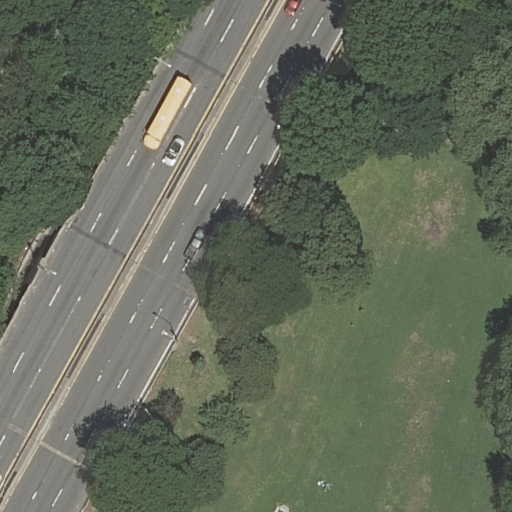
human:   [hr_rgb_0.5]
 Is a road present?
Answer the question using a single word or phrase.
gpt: yes

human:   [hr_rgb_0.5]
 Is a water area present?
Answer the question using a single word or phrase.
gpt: no

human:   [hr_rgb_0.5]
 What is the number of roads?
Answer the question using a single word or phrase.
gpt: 3

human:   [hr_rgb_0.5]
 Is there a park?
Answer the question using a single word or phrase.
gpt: yes

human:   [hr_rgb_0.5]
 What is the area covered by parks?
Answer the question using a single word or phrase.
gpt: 10629m2

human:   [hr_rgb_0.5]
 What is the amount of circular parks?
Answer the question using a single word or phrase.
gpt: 0

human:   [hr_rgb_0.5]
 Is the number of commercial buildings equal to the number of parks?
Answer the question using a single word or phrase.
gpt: no

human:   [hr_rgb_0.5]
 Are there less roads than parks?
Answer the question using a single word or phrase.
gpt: no

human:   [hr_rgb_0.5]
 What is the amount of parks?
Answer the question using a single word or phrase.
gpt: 1

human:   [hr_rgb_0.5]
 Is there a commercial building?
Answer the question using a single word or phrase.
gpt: no

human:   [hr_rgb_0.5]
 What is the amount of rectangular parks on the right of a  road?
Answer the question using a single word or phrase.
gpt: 0

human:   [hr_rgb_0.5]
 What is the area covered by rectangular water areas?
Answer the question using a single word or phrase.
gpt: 0m2

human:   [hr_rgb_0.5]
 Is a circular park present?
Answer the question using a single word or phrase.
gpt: no

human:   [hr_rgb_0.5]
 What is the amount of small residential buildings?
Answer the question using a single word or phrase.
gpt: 0

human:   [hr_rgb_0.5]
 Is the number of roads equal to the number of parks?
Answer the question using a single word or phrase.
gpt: no

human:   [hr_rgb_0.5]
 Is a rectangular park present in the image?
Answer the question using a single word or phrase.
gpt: yes

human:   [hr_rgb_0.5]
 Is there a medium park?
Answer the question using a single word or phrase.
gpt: no

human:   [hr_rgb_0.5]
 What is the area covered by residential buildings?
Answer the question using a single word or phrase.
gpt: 0m2

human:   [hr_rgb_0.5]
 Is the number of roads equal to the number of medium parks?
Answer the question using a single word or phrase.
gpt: no

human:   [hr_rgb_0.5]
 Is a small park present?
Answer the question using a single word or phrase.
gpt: no

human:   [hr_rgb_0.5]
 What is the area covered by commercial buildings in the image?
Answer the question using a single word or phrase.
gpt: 0m2

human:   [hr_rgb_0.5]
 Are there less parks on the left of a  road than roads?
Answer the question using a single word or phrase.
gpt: yes

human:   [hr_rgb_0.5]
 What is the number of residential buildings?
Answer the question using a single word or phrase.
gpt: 0

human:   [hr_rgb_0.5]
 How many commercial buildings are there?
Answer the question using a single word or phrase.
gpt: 0

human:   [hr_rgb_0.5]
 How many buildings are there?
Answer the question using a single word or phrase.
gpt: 0

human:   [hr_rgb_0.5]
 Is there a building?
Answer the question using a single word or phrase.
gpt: no

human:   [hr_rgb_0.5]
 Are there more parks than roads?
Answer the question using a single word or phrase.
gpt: no

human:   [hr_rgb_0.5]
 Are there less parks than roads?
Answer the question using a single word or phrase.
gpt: yes

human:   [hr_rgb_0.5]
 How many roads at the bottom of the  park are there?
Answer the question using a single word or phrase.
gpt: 3

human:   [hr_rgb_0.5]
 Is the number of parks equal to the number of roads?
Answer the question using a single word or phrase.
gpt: no

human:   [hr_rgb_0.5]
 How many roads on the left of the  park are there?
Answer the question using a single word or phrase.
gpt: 2

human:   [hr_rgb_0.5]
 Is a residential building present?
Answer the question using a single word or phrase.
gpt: no

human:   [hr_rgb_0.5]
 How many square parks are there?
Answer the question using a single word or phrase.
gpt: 0

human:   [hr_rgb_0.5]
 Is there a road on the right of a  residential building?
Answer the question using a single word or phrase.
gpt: no

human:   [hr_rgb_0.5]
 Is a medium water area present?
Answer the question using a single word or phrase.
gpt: no

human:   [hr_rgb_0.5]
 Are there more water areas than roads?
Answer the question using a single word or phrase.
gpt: no

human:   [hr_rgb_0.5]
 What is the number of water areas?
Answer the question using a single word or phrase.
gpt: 0

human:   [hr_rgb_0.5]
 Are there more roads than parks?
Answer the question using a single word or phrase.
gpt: yes

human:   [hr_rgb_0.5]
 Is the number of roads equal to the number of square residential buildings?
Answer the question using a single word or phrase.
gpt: no

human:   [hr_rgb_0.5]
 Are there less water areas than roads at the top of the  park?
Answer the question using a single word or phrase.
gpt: no

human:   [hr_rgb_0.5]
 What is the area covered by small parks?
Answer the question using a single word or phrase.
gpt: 0m2

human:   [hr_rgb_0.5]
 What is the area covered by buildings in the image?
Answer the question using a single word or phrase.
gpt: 0m2

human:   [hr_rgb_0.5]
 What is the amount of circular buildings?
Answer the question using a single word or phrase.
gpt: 0

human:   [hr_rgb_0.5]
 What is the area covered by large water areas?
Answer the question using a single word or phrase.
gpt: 0m2

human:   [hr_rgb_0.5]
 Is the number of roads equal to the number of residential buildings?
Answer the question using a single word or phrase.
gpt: no

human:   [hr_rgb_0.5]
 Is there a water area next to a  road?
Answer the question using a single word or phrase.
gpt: no

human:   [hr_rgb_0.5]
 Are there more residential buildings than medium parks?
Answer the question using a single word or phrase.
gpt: no

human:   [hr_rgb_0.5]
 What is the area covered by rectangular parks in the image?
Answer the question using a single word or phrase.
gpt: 10629m2

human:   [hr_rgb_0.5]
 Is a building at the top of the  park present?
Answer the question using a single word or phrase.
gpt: no

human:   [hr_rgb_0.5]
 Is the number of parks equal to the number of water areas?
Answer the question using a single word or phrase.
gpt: no

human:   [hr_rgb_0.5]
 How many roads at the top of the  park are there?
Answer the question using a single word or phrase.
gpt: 0

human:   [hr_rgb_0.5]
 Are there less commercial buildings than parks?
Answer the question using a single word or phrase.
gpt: yes

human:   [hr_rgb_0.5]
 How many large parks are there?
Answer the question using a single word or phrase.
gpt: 1

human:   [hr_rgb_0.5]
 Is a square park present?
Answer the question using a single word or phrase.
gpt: no

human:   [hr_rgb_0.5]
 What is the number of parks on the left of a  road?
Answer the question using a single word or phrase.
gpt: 0

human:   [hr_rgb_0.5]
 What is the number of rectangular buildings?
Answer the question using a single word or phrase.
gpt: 0

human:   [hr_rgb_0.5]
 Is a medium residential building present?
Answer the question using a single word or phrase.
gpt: no

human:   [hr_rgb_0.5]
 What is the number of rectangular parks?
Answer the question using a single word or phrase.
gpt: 1

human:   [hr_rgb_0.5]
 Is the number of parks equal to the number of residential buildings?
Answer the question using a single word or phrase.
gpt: no

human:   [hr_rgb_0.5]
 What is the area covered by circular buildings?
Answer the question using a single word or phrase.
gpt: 0m2

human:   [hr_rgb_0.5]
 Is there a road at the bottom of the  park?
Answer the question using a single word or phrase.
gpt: yes

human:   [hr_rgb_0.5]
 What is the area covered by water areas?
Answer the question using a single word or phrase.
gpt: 0m2

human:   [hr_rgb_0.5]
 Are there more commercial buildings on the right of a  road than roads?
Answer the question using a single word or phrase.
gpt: no

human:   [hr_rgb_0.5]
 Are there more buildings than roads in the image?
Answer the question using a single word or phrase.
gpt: no